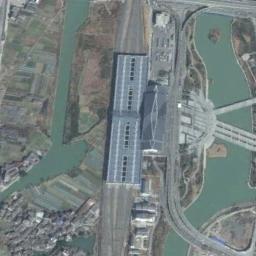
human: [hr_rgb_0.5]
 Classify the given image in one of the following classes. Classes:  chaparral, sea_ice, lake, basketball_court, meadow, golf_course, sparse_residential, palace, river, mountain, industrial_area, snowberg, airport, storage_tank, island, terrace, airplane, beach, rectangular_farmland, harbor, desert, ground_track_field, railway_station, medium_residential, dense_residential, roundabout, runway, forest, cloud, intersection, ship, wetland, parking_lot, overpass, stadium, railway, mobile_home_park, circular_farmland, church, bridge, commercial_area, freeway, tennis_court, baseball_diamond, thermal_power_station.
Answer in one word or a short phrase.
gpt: railway_station